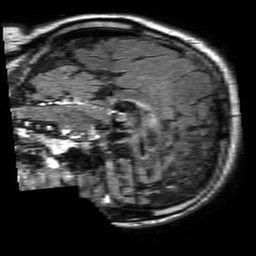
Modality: FLAIR
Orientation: sagittal
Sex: male
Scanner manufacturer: philips
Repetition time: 11 s
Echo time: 0.125 s